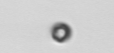
Label: nanoplankton_mix